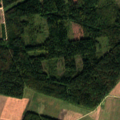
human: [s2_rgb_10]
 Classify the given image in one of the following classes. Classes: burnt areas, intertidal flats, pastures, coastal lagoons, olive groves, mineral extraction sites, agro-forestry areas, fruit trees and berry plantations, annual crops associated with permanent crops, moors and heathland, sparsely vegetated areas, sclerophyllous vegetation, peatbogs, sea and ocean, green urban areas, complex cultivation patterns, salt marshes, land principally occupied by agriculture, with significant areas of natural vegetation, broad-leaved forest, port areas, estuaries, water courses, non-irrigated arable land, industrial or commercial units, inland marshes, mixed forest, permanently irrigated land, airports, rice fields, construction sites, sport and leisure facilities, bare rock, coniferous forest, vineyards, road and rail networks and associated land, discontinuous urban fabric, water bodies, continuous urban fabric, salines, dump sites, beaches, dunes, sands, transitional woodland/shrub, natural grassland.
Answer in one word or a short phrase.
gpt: non-irrigated arable land, coniferous forest, mixed forest, transitional woodland/shrub